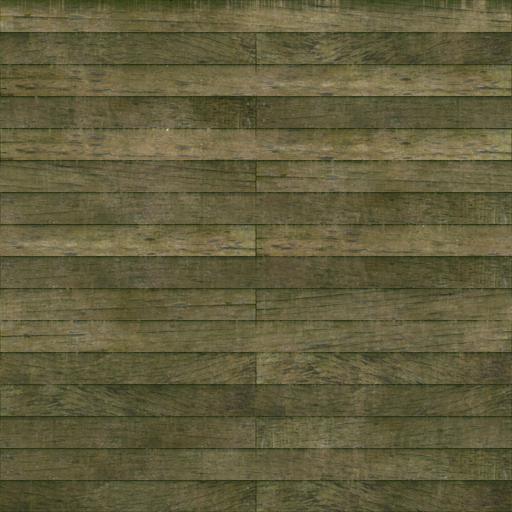
Tags: moss mossy plank planks wood wooden